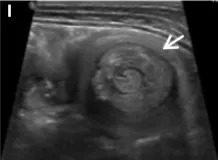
Compared with the results in 2019, food retention and duodenal dilation were remarkable by imaging in 2022 (G,H). Abdominal color ultrasound shows that the jejunum is lengthy, the local intestinal wall is thickened, and it gathers into a mass.
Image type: radiology (ultrasound)